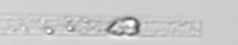
Label: Dactyliosolen_blavyanus